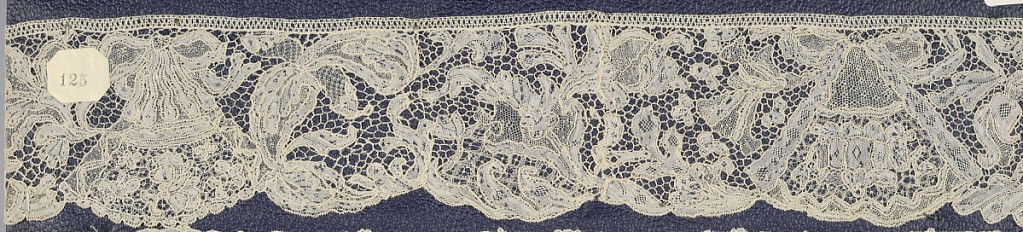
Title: Border
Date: early 18th century
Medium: Technique: needle lace
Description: Needle lace, fan shapes and floral scrolls repeated; early 18th century Argantan joined